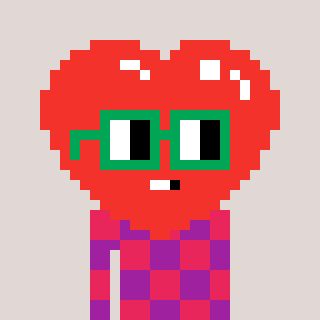
a pixel art character with square green glasses, a heart-shaped head and a magenta-colored body on a warm background